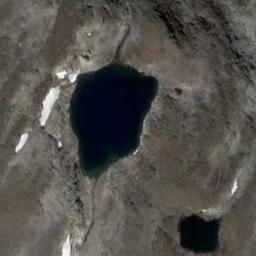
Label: lake